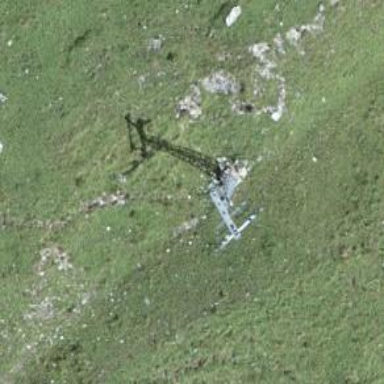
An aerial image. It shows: Pylon for aerialway.